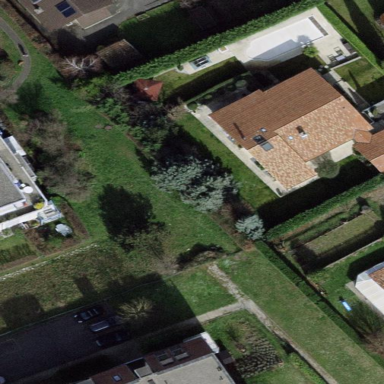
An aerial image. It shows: Garden surrounded by fence.